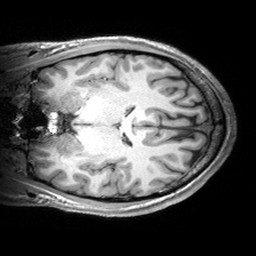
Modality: T1w
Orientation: coronal
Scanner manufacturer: siemens
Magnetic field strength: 3 T
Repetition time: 2.53 s
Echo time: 0.00299 s